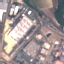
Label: Industrial